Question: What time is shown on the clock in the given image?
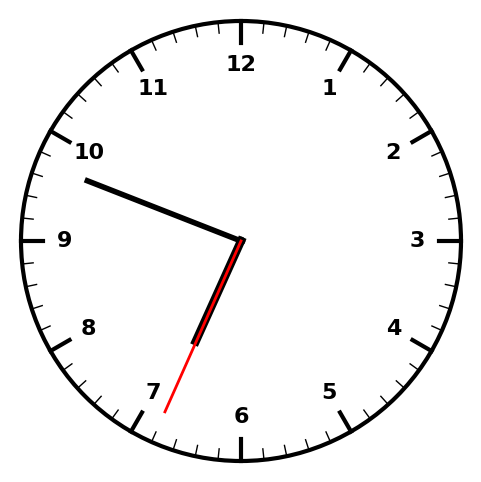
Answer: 06:48:34